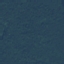
Land use / land cover class: Forest